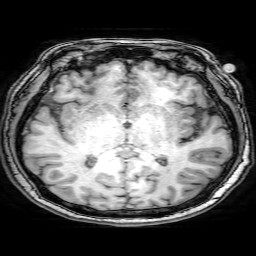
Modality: T1w
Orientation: coronal
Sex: female
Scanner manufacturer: philips
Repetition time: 0.008107 s
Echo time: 0.00371 s